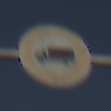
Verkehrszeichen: VerbotFuerKraftfahrzeugeUeberDreiKommaFuenfTonnen
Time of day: SunriseSunset
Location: Outdoor (Suburban)
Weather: PartlyCloudy
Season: NotSpecified
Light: Natural